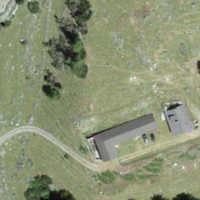
EUNIS habitat code: 26
Species observed at this site:
Dendrocopos major
Certhia familiaris
Nucifraga caryocatactes
Aquila chrysaetos